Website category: phone
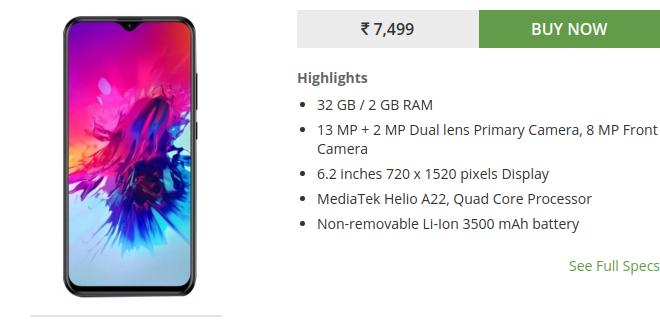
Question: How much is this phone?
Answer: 7,499

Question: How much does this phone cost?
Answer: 7,499

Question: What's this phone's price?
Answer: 7,499

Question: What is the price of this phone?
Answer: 7,499

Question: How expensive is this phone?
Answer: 7,499

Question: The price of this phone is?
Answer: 7,499

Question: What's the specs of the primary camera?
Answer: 13 MP + 2 MP Dual lens Primary Camera

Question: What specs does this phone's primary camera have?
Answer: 13 MP + 2 MP Dual lens Primary Camera

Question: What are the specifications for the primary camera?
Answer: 13 MP + 2 MP Dual lens Primary Camera

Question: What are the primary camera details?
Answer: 13 MP + 2 MP Dual lens Primary Camera

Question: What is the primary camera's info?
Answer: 13 MP + 2 MP Dual lens Primary Camera

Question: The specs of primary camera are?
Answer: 13 MP + 2 MP Dual lens Primary Camera

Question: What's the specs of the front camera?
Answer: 8 MP Front Camera

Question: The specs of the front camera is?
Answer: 8 MP Front Camera

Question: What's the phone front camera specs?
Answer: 8 MP Front Camera

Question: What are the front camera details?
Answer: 8 MP Front Camera

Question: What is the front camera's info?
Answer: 8 MP Front Camera

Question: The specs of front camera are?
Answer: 8 MP Front Camera

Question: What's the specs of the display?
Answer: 6.2 inches 720 x 1520 pixels Display

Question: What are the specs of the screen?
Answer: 6.2 inches 720 x 1520 pixels Display

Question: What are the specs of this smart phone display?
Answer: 6.2 inches 720 x 1520 pixels Display

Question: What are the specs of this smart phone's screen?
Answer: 6.2 inches 720 x 1520 pixels Display

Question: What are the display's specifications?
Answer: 6.2 inches 720 x 1520 pixels Display

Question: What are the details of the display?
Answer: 6.2 inches 720 x 1520 pixels Display

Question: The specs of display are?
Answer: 6.2 inches 720 x 1520 pixels Display

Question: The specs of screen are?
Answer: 6.2 inches 720 x 1520 pixels Display

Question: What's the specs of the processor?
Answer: MediaTek Helio A22, Quad Core Processor

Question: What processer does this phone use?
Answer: MediaTek Helio A22, Quad Core Processor

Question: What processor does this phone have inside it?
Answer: MediaTek Helio A22, Quad Core Processor

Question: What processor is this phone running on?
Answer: MediaTek Helio A22, Quad Core Processor

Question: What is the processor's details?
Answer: MediaTek Helio A22, Quad Core Processor

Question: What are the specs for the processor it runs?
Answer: MediaTek Helio A22, Quad Core Processor

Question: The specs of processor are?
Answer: MediaTek Helio A22, Quad Core Processor

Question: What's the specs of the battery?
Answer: Non-removable Li-Ion 3500 mAh battery

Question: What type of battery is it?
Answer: Non-removable Li-Ion 3500 mAh battery

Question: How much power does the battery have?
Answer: Non-removable Li-Ion 3500 mAh battery

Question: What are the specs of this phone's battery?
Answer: Non-removable Li-Ion 3500 mAh battery

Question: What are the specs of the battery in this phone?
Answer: Non-removable Li-Ion 3500 mAh battery

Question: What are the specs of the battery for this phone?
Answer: Non-removable Li-Ion 3500 mAh battery

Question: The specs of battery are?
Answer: Non-removable Li-Ion 3500 mAh battery